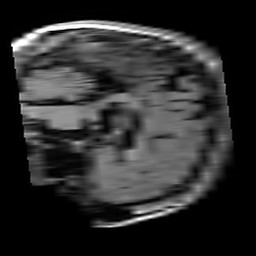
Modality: T1w
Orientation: sagittal
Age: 33
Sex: female
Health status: healthy
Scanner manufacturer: siemens
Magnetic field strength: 3 T
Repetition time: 4.1 s
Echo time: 0.0085 s